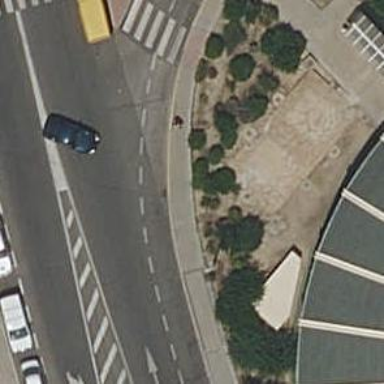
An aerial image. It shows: Taxi stand.